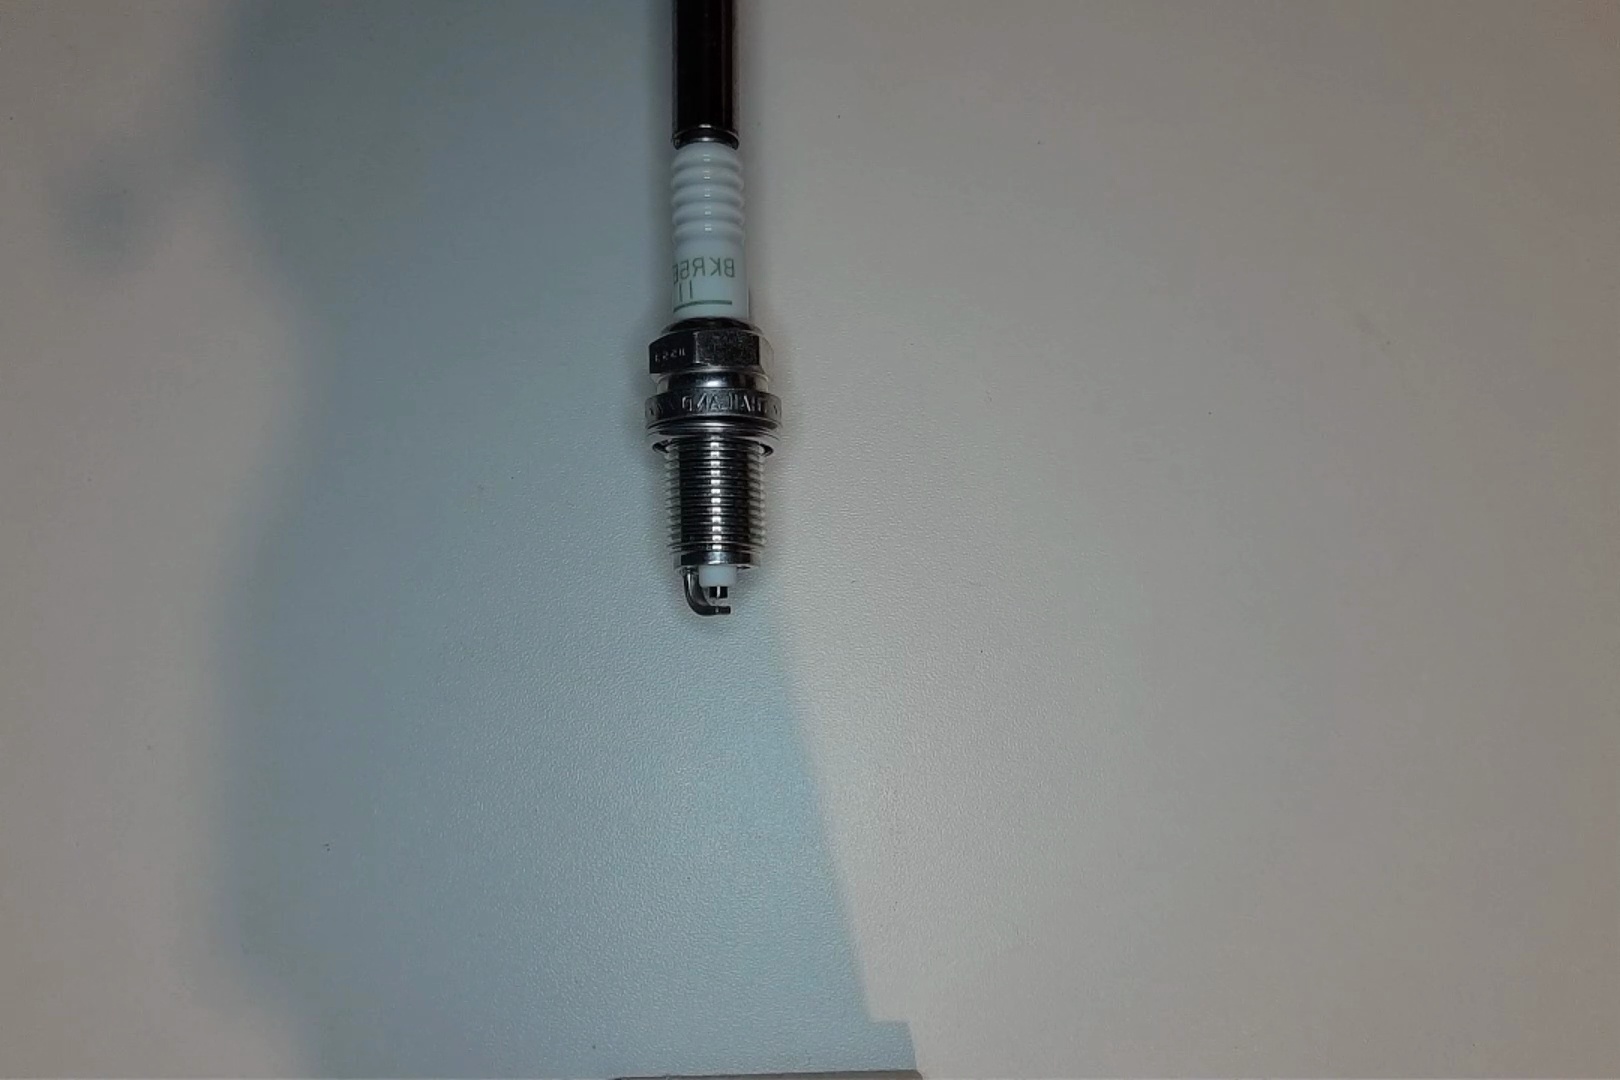
Label: no anomaly